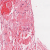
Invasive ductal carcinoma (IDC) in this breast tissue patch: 0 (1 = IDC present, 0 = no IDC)